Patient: sex M, age 63
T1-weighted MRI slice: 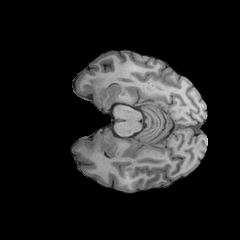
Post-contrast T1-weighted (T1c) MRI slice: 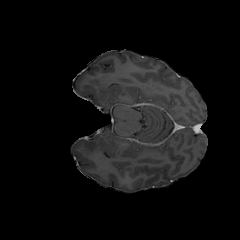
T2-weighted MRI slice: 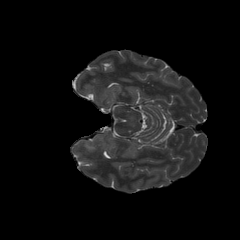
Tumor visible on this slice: no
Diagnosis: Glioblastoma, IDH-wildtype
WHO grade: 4